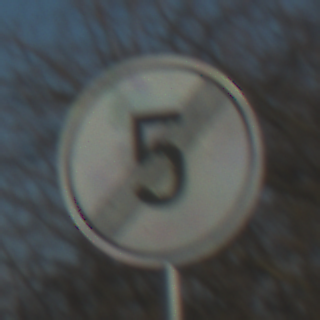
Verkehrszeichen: EndeGeschwindigkeit5
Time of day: MorningAfternoon
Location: Outdoor (Nature)
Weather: Clear
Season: NotSpecified
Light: Natural